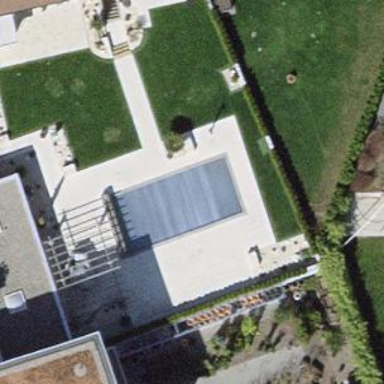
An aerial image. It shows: Swimming pool located in leisure land.